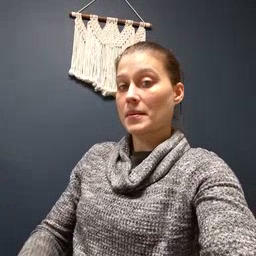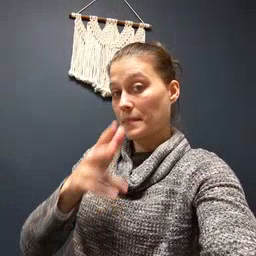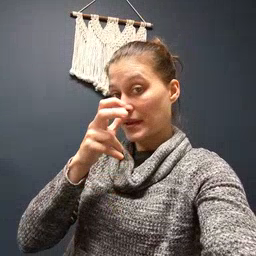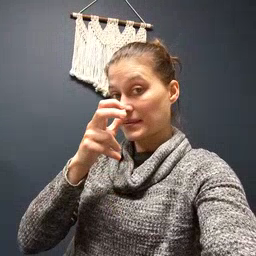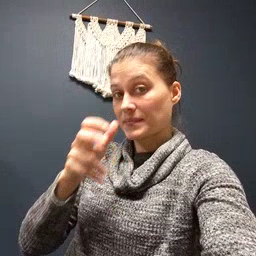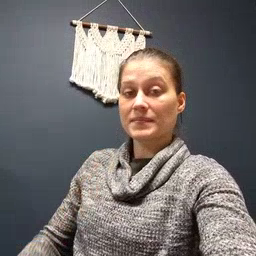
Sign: bug